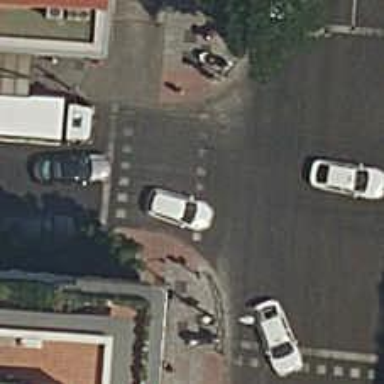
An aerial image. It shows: Asphalt footway with crossing equipped with traffic signals.